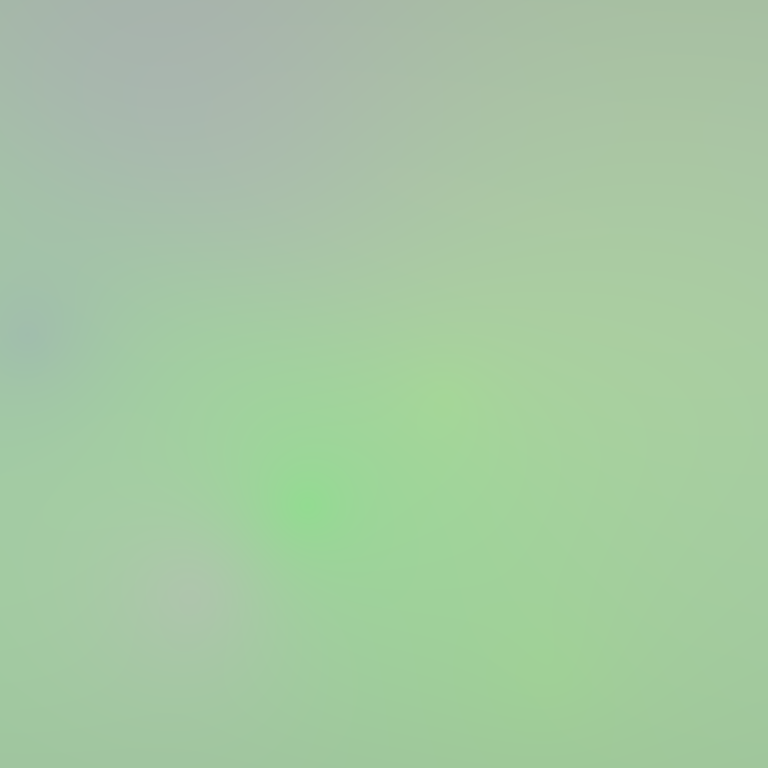
Abstract light effect, smooth blend from soft green to pale blue, calm atmosphere, diffuse light, no room, no furniture, no objects.